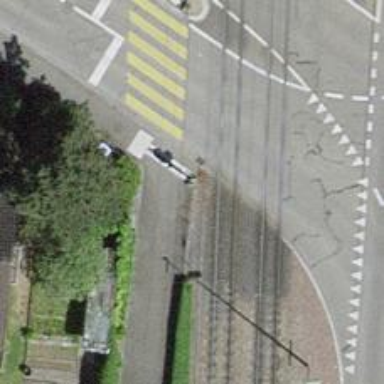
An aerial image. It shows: Level crossing with lights on the railway.